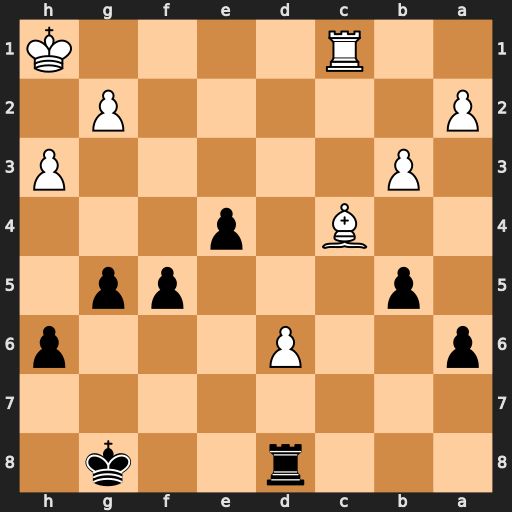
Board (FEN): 3r2k1/8/p2P3p/1p3pp1/2B1p3/1P5P/P5P1/2R4K
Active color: b
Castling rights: -
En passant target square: -
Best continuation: bxc4 bxc4 Rxd6